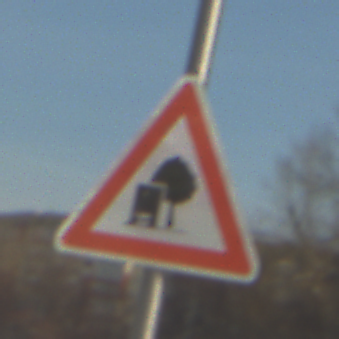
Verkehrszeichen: UnzureichendesLichtraumprofil
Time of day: MorningAfternoon
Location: Outdoor (Suburban)
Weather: PartlyCloudy
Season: NotSpecified
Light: Natural